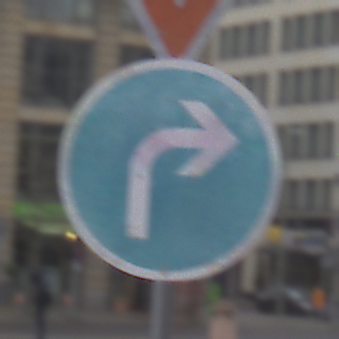
Verkehrszeichen: VorgeschriebeneFahrtrichtungRechts
Zusatzzeichen oben: VorfahrtGewaehren
Umgebung: Outdoor, Urban
Tageszeit: Midday
Wetter: Overcast
Licht: Natural
Jahreszeit: NotSpecified
Kontrast: LowContrast